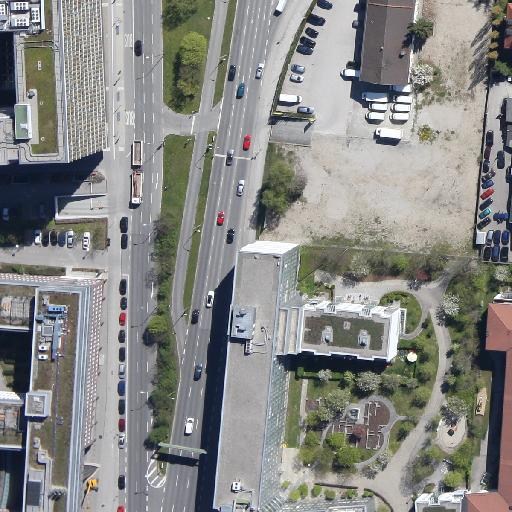
Referring expression: truck in the parking area